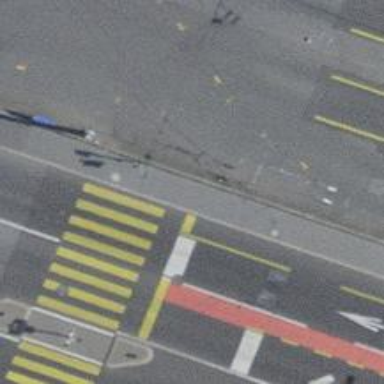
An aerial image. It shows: Kerb barrier.